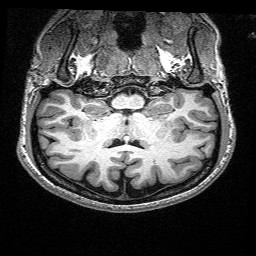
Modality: T1w
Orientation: sagittal
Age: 22
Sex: female
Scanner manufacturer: siemens
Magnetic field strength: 3 T
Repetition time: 2.4 s
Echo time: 0.03 s